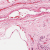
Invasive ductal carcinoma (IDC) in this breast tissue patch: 1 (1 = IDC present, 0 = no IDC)